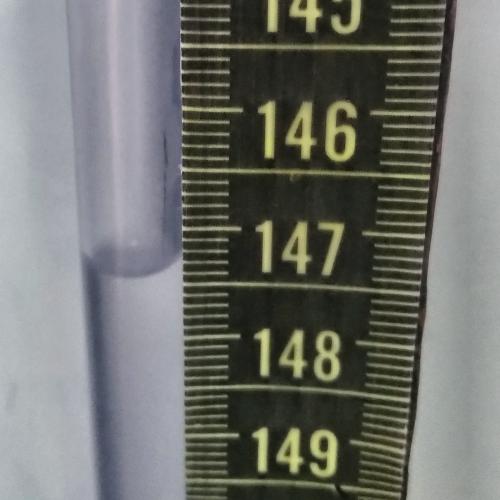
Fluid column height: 147.4 cm